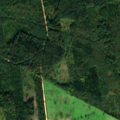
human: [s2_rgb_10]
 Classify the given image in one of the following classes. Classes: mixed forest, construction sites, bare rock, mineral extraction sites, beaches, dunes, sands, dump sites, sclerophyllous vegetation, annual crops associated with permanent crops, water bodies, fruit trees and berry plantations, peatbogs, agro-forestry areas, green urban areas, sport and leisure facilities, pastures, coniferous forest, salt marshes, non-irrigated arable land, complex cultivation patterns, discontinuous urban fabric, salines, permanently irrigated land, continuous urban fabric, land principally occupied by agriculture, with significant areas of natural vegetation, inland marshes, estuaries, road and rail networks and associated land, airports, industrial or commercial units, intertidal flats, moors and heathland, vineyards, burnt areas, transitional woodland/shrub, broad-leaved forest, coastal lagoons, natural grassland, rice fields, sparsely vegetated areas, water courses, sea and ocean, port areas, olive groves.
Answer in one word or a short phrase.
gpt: pastures, coniferous forest, mixed forest, transitional woodland/shrub